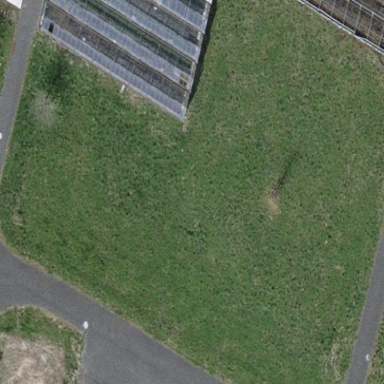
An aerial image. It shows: Plant nursery.